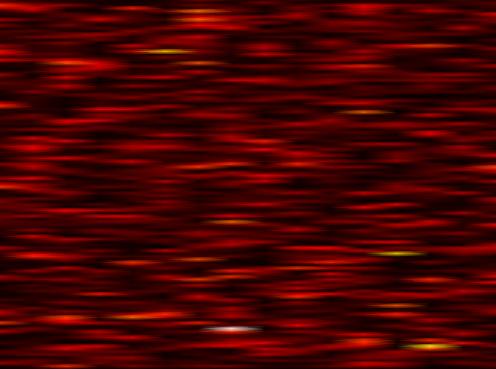
Label: FOFDM